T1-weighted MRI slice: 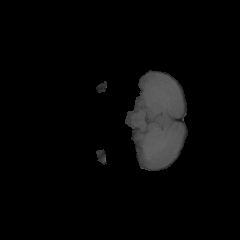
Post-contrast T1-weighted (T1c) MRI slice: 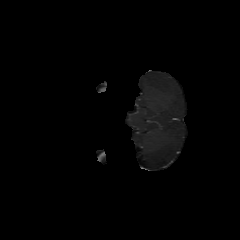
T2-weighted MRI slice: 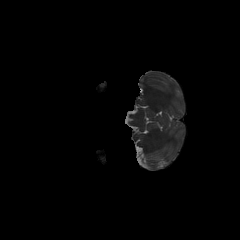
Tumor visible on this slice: no